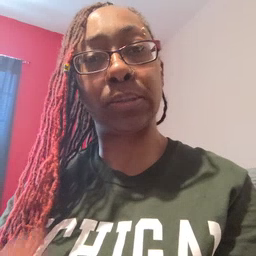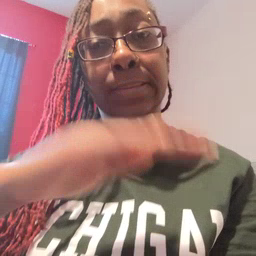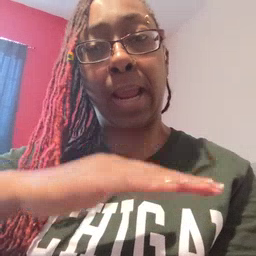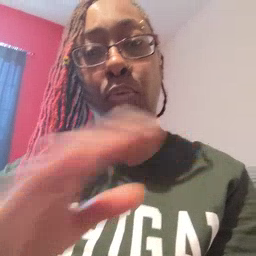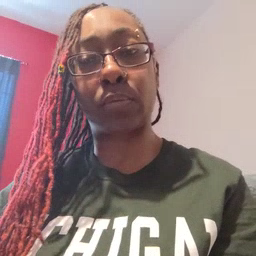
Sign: table